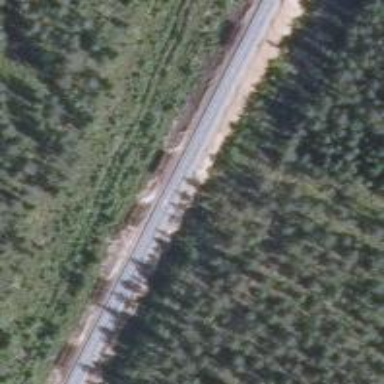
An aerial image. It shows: Railway track.